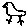
Label: bird